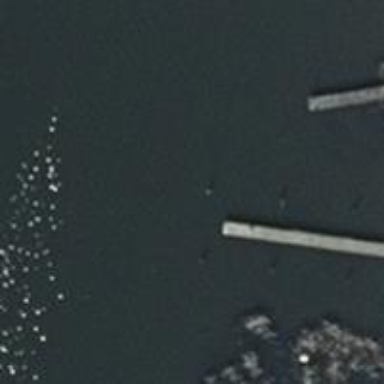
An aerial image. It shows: Man-made pier.